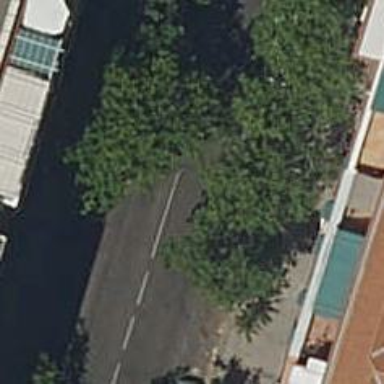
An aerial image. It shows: Car repair shop.